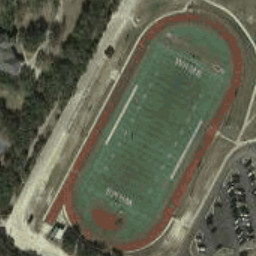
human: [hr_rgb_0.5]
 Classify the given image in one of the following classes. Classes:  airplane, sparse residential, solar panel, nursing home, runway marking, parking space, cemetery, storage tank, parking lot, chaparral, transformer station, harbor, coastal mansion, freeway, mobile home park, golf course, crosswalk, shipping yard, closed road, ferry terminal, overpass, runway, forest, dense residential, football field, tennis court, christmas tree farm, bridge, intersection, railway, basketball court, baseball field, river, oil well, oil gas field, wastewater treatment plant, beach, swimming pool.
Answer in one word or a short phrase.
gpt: football field